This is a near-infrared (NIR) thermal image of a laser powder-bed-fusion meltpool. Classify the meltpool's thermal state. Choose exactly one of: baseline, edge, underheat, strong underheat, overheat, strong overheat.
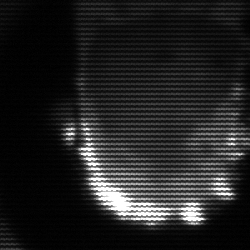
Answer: baseline